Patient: sex M, age 70
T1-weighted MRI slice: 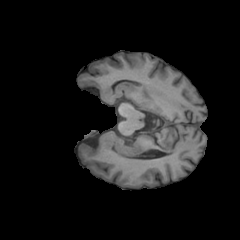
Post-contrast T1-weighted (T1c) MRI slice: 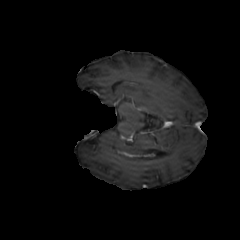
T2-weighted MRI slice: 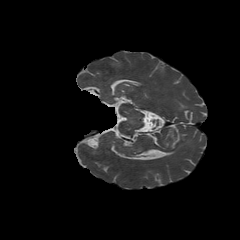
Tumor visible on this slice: no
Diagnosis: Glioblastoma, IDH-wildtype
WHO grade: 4